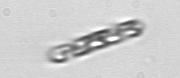
Label: Dactyliosolen_fragilissimus